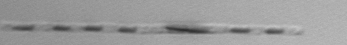
Label: Leptocylindrus